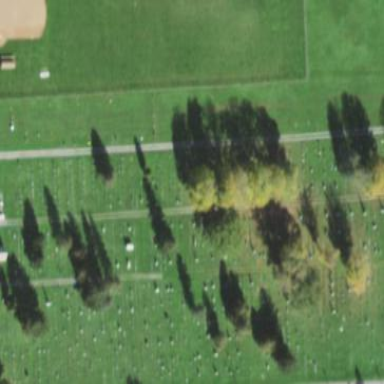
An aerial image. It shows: Grave yard.